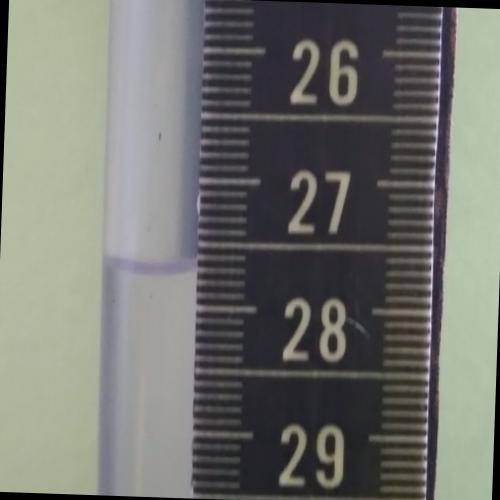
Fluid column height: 27.7 cm